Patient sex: M
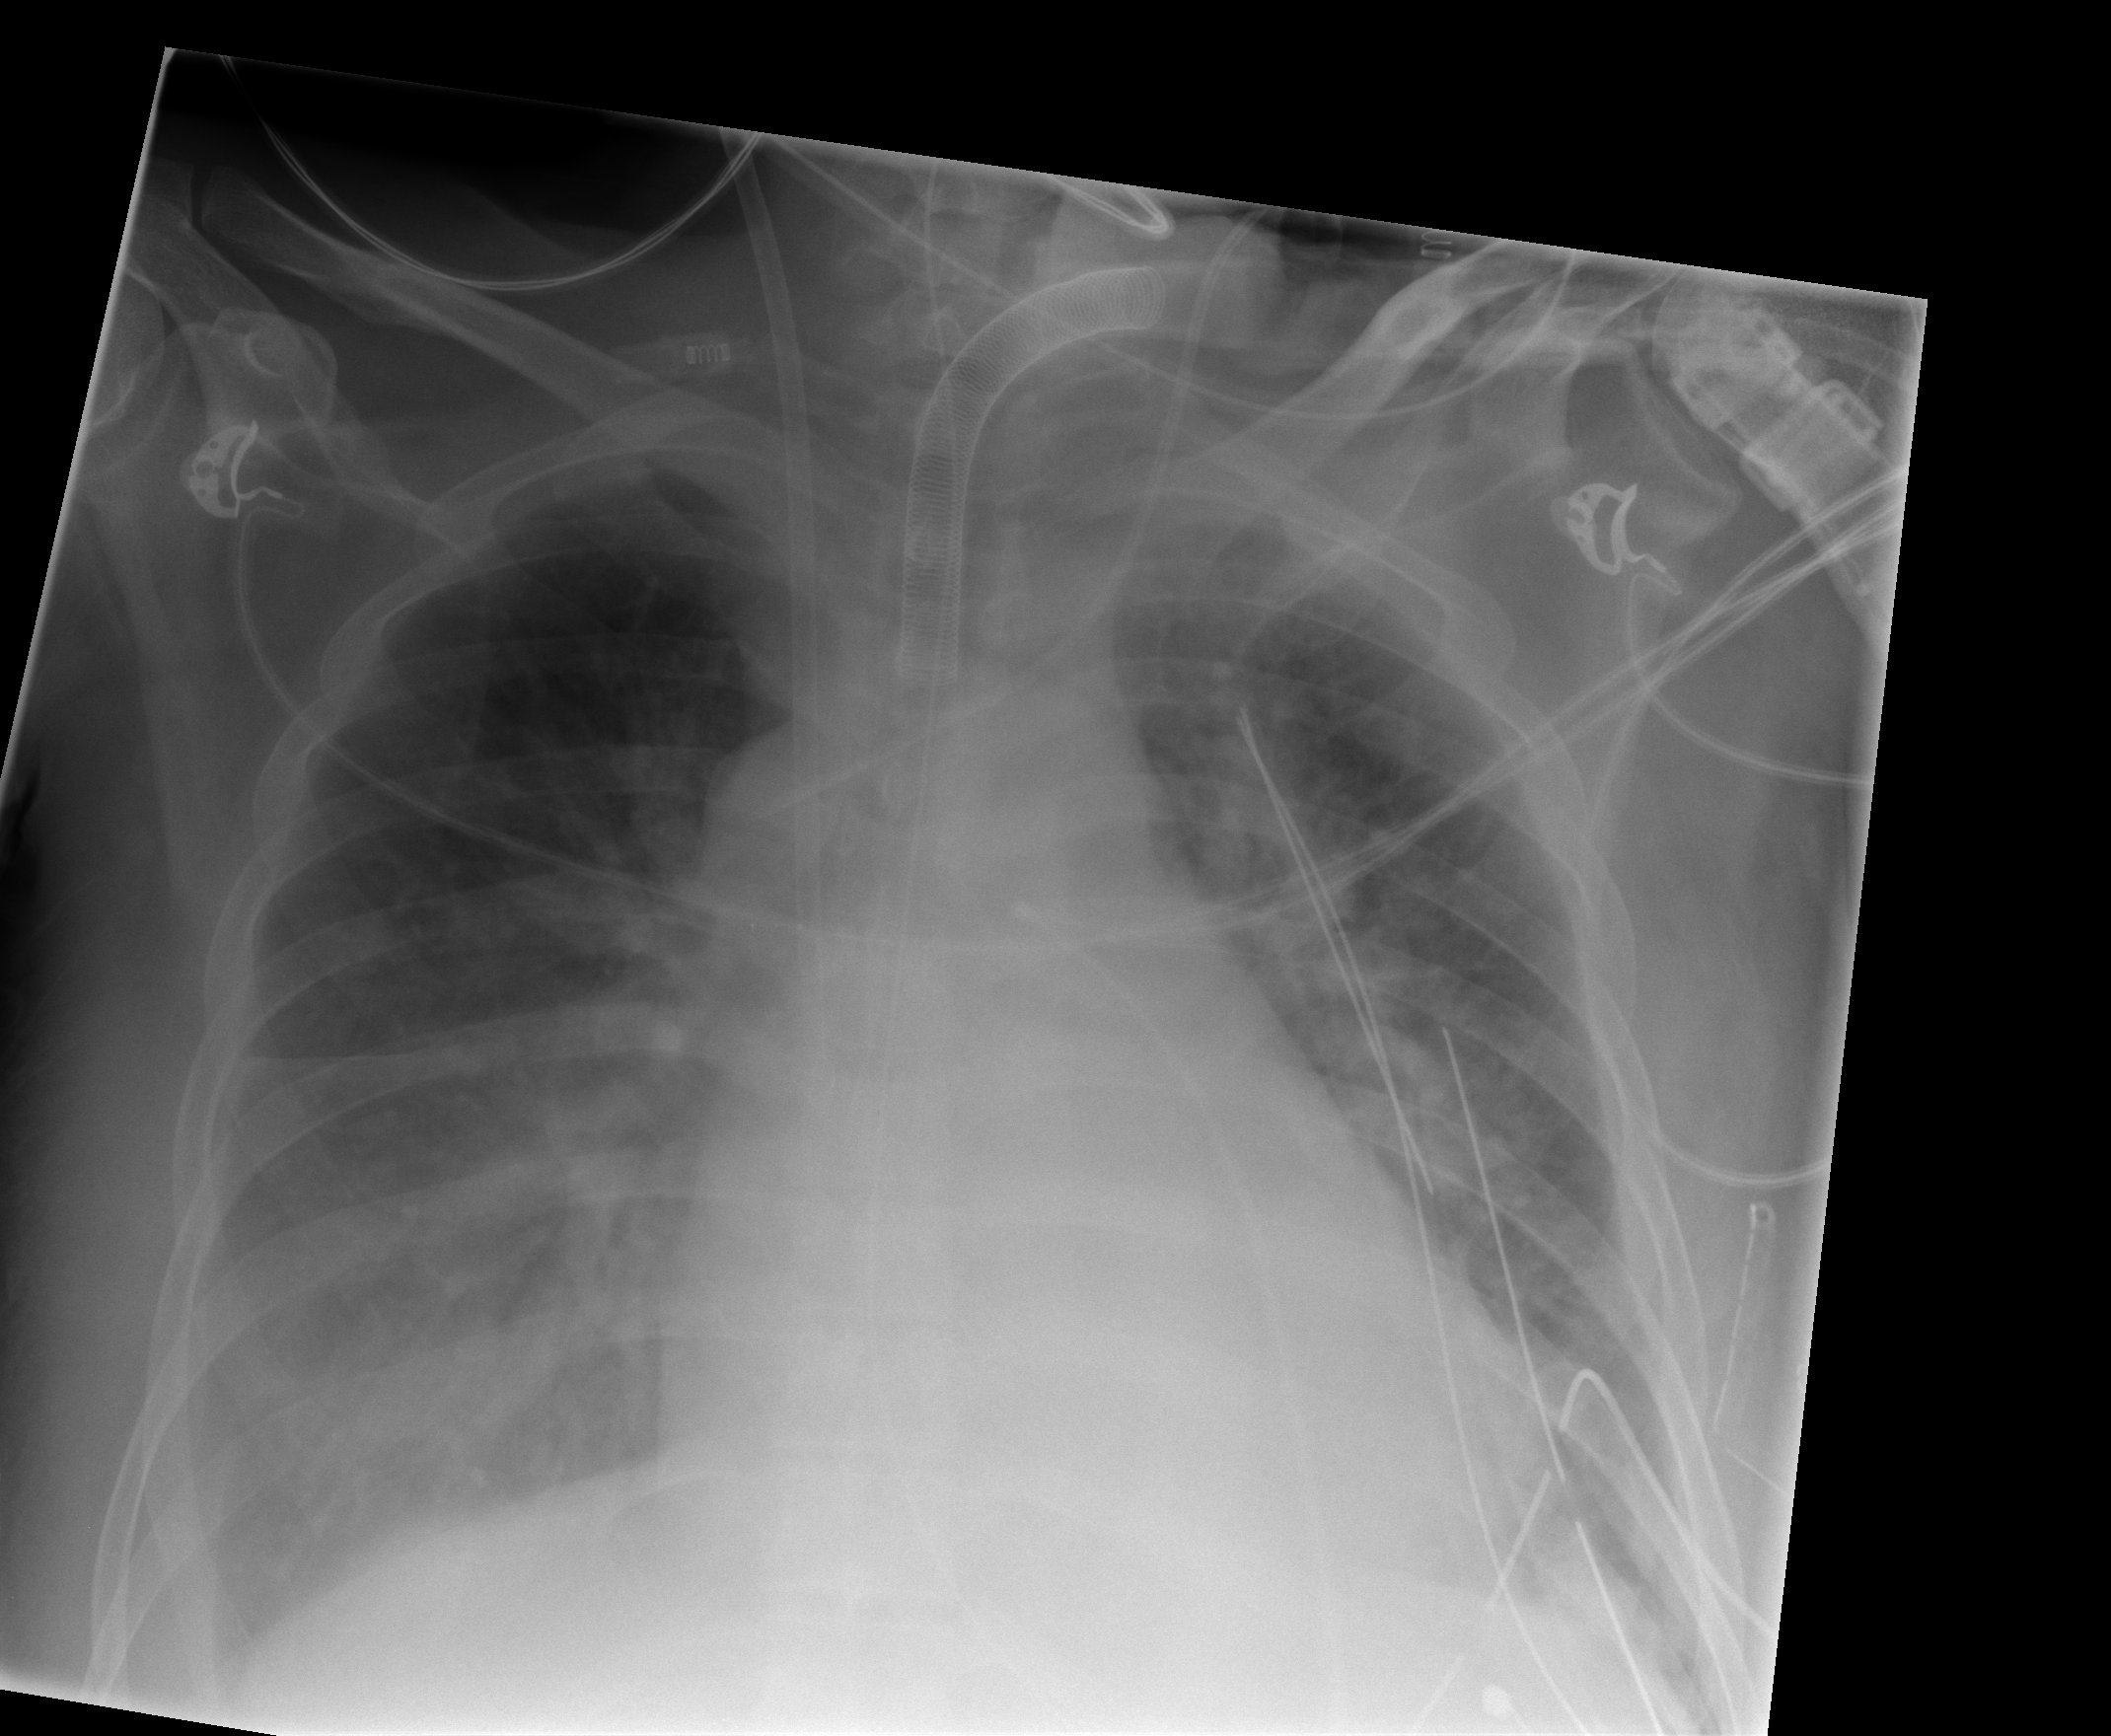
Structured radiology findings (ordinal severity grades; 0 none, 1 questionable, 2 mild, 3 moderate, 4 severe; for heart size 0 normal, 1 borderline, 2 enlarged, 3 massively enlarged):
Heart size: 1
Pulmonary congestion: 2
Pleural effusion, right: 1
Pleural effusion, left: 1
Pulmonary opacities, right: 1
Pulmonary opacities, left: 1
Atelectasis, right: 2
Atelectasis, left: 2